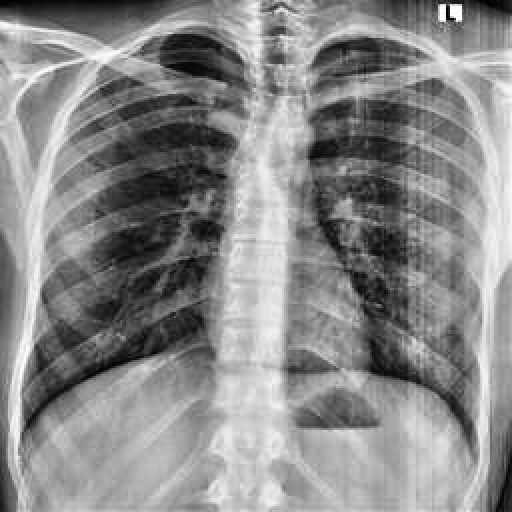
Finding: NORMAL